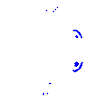
Particle: electron